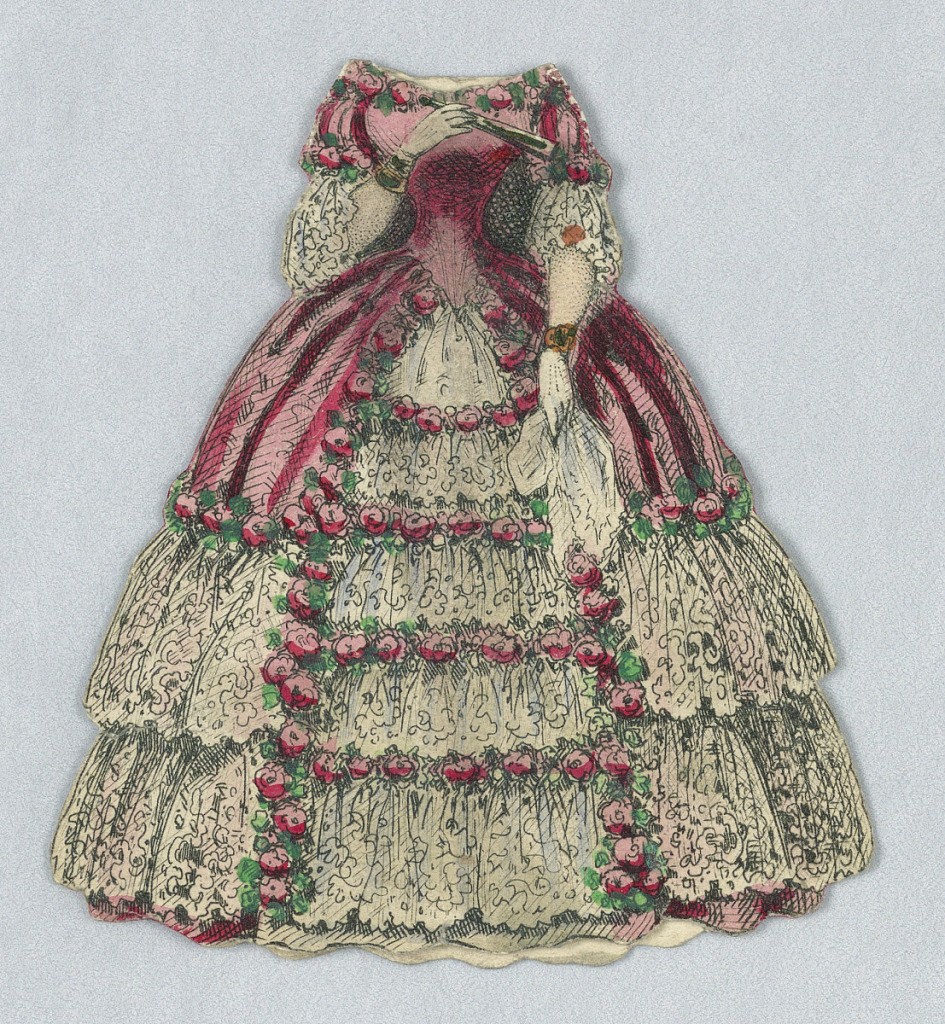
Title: Paper Doll Costume in Dark Pink and Light Pink Ruffles
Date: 1876–80
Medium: Lithograph, brush and watercolor on cream heavy wove paper
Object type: Print
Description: Dark pink outer layer of dress splits in center, revealing lighter pink ruffles.  Roses line dark pink shell and neckline, and rows of flowers on front. Three tiers of ruffles in skirt. Doll holds handkerchief in one hand an a fan daintily in the other.  Both back and front of dress represented.